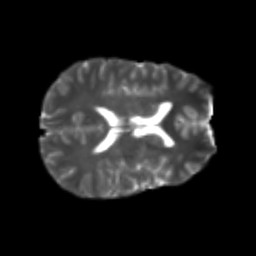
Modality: T2w
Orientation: axial
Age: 24
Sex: male
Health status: healthy
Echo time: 0.074 s